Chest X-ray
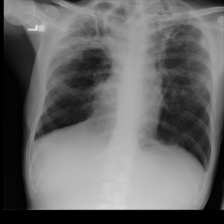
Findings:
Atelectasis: negative
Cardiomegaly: negative
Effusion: negative
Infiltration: negative
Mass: negative
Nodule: negative
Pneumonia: negative
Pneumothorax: negative
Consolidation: negative
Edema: negative
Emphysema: negative
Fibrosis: negative
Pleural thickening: negative
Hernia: negative